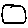
Label: circle